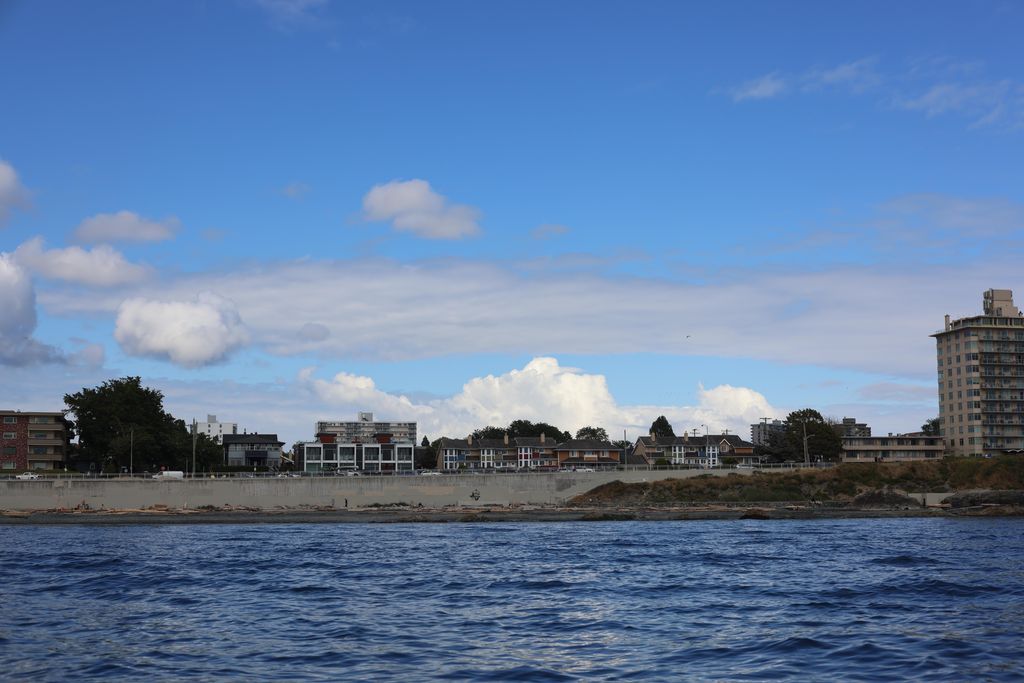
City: victoria